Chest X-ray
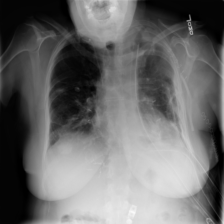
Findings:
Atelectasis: negative
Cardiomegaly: negative
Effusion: negative
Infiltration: negative
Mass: negative
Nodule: positive
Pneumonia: negative
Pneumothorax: negative
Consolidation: negative
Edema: negative
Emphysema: negative
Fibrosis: negative
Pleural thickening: negative
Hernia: negative